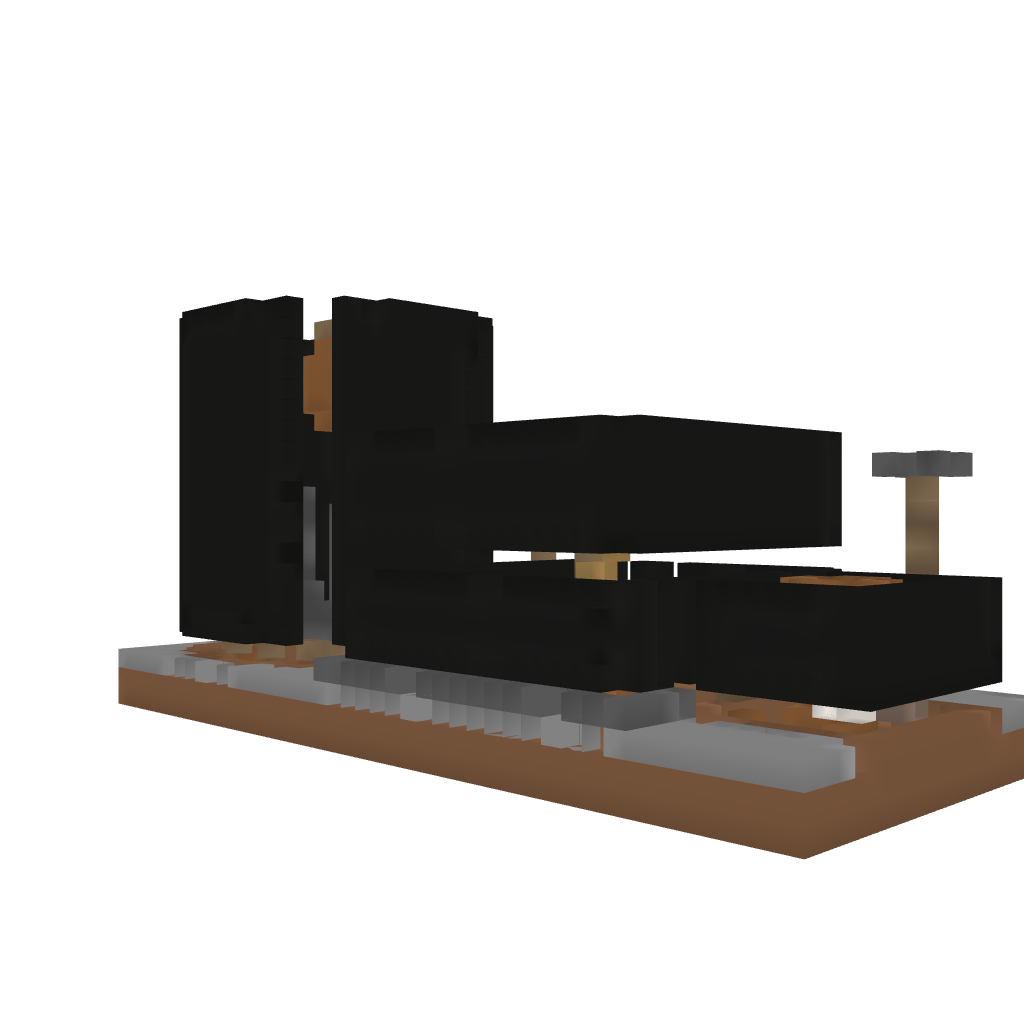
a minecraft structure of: The Maymont Home